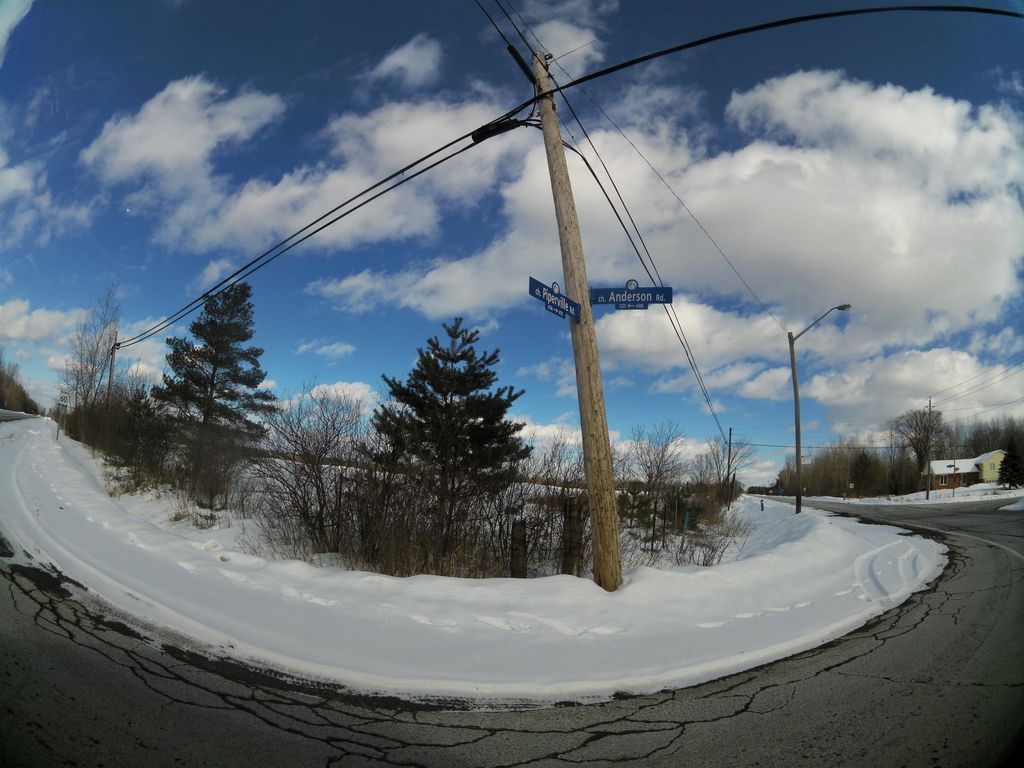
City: ottawa-gatineau